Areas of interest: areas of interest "Scientific Research Institution"
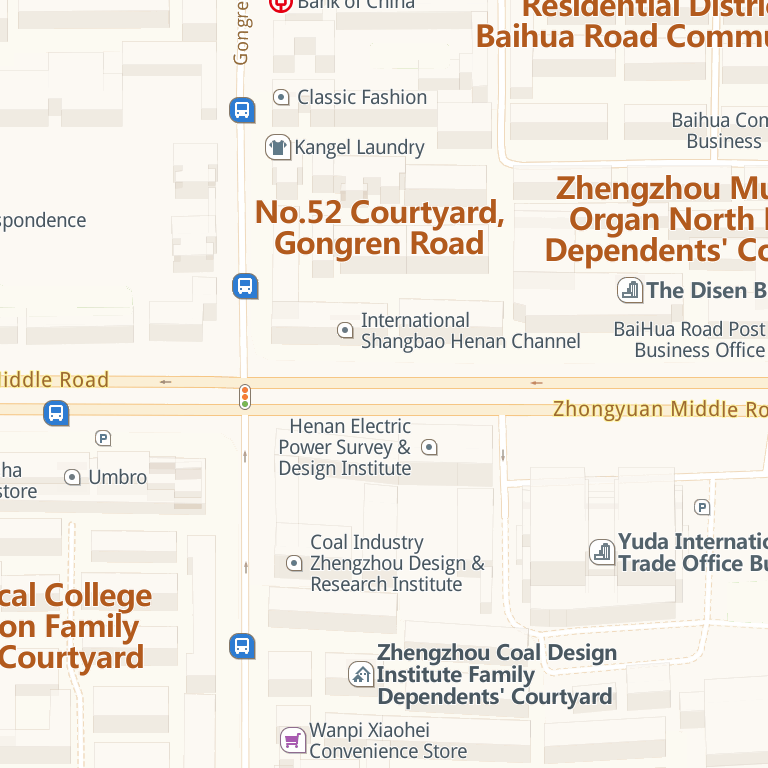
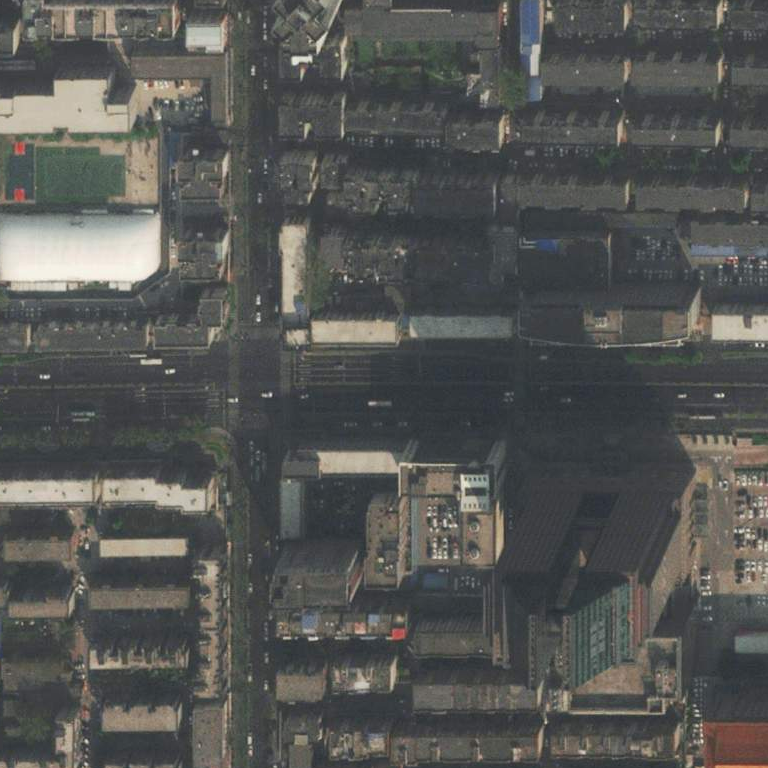